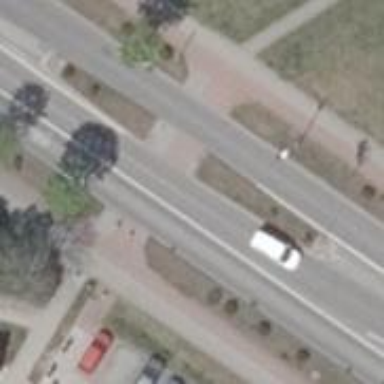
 featuring sidewalks on both sides and cycle track."